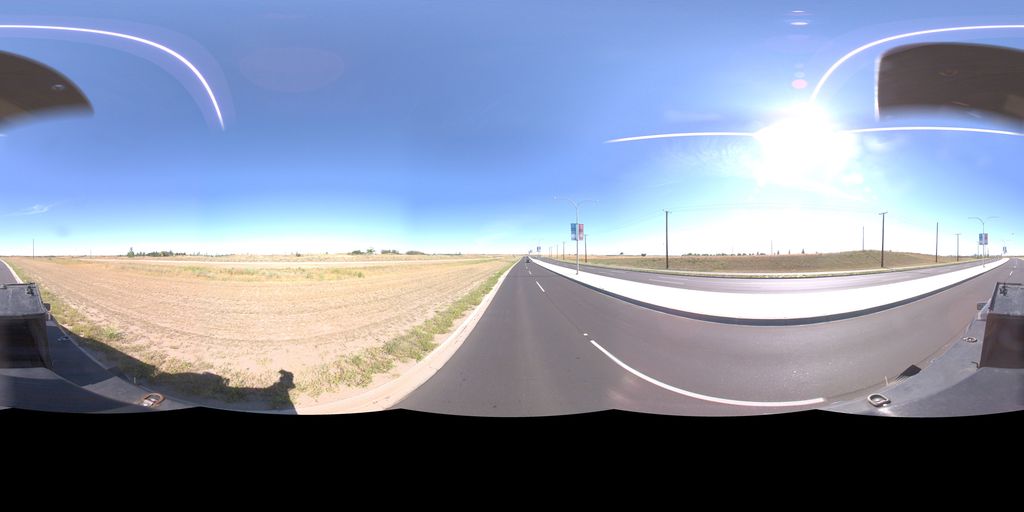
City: saskatoon